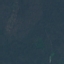
Land use / land cover class: Forest